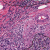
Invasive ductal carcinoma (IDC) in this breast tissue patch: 1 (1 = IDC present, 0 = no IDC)